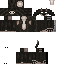
A male animal skin with dark skin, wearing brown helmet dressed in a black armor chest and black pants, featuring a closed mouth.